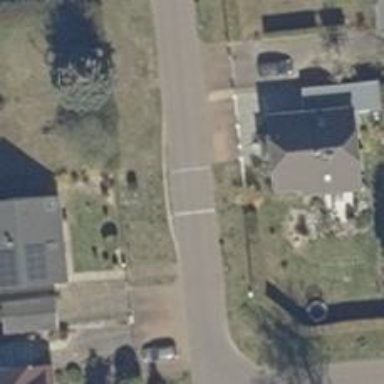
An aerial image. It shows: Bump for traffic calming.